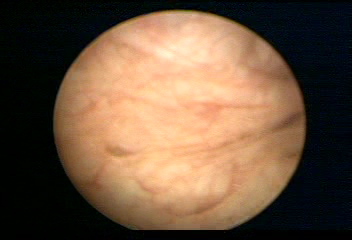
Modality: WLC
Class: Normal mucosa
Bladder cancer association: No